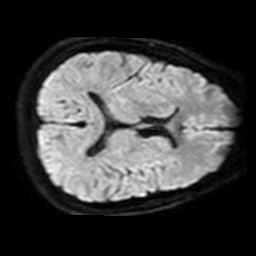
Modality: TRACE
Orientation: axial
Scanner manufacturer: philips
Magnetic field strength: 1.5 T
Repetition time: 3.122 s
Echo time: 0.06163 s